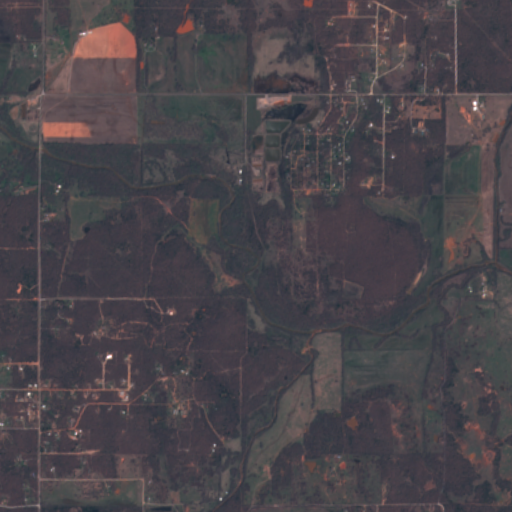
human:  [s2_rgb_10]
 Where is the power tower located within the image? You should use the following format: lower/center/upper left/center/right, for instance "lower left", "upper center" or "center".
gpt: The power tower is located in the upper of the image.
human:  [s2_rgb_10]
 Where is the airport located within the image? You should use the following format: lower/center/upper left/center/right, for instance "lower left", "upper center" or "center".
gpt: There is no airport in the image.